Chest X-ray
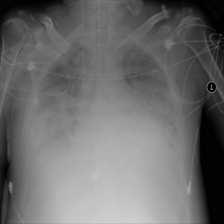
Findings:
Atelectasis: negative
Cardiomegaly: negative
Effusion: negative
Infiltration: negative
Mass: negative
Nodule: negative
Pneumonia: negative
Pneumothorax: negative
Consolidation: negative
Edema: negative
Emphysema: negative
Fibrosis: negative
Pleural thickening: negative
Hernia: negative